Interaction volume radius: 10 \u00c5
Interaction volume height: 10 \u00c5
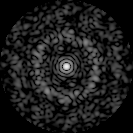
Disorder parameter: 0.7813